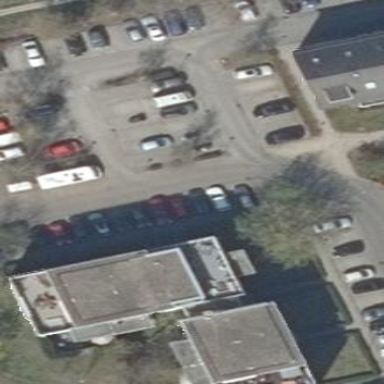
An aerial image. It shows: Building with apartments and flat roof.